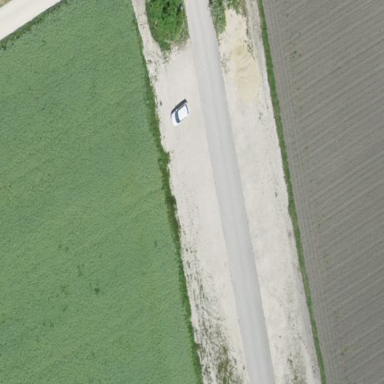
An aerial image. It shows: Parking area with fine gravel surface.